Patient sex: M
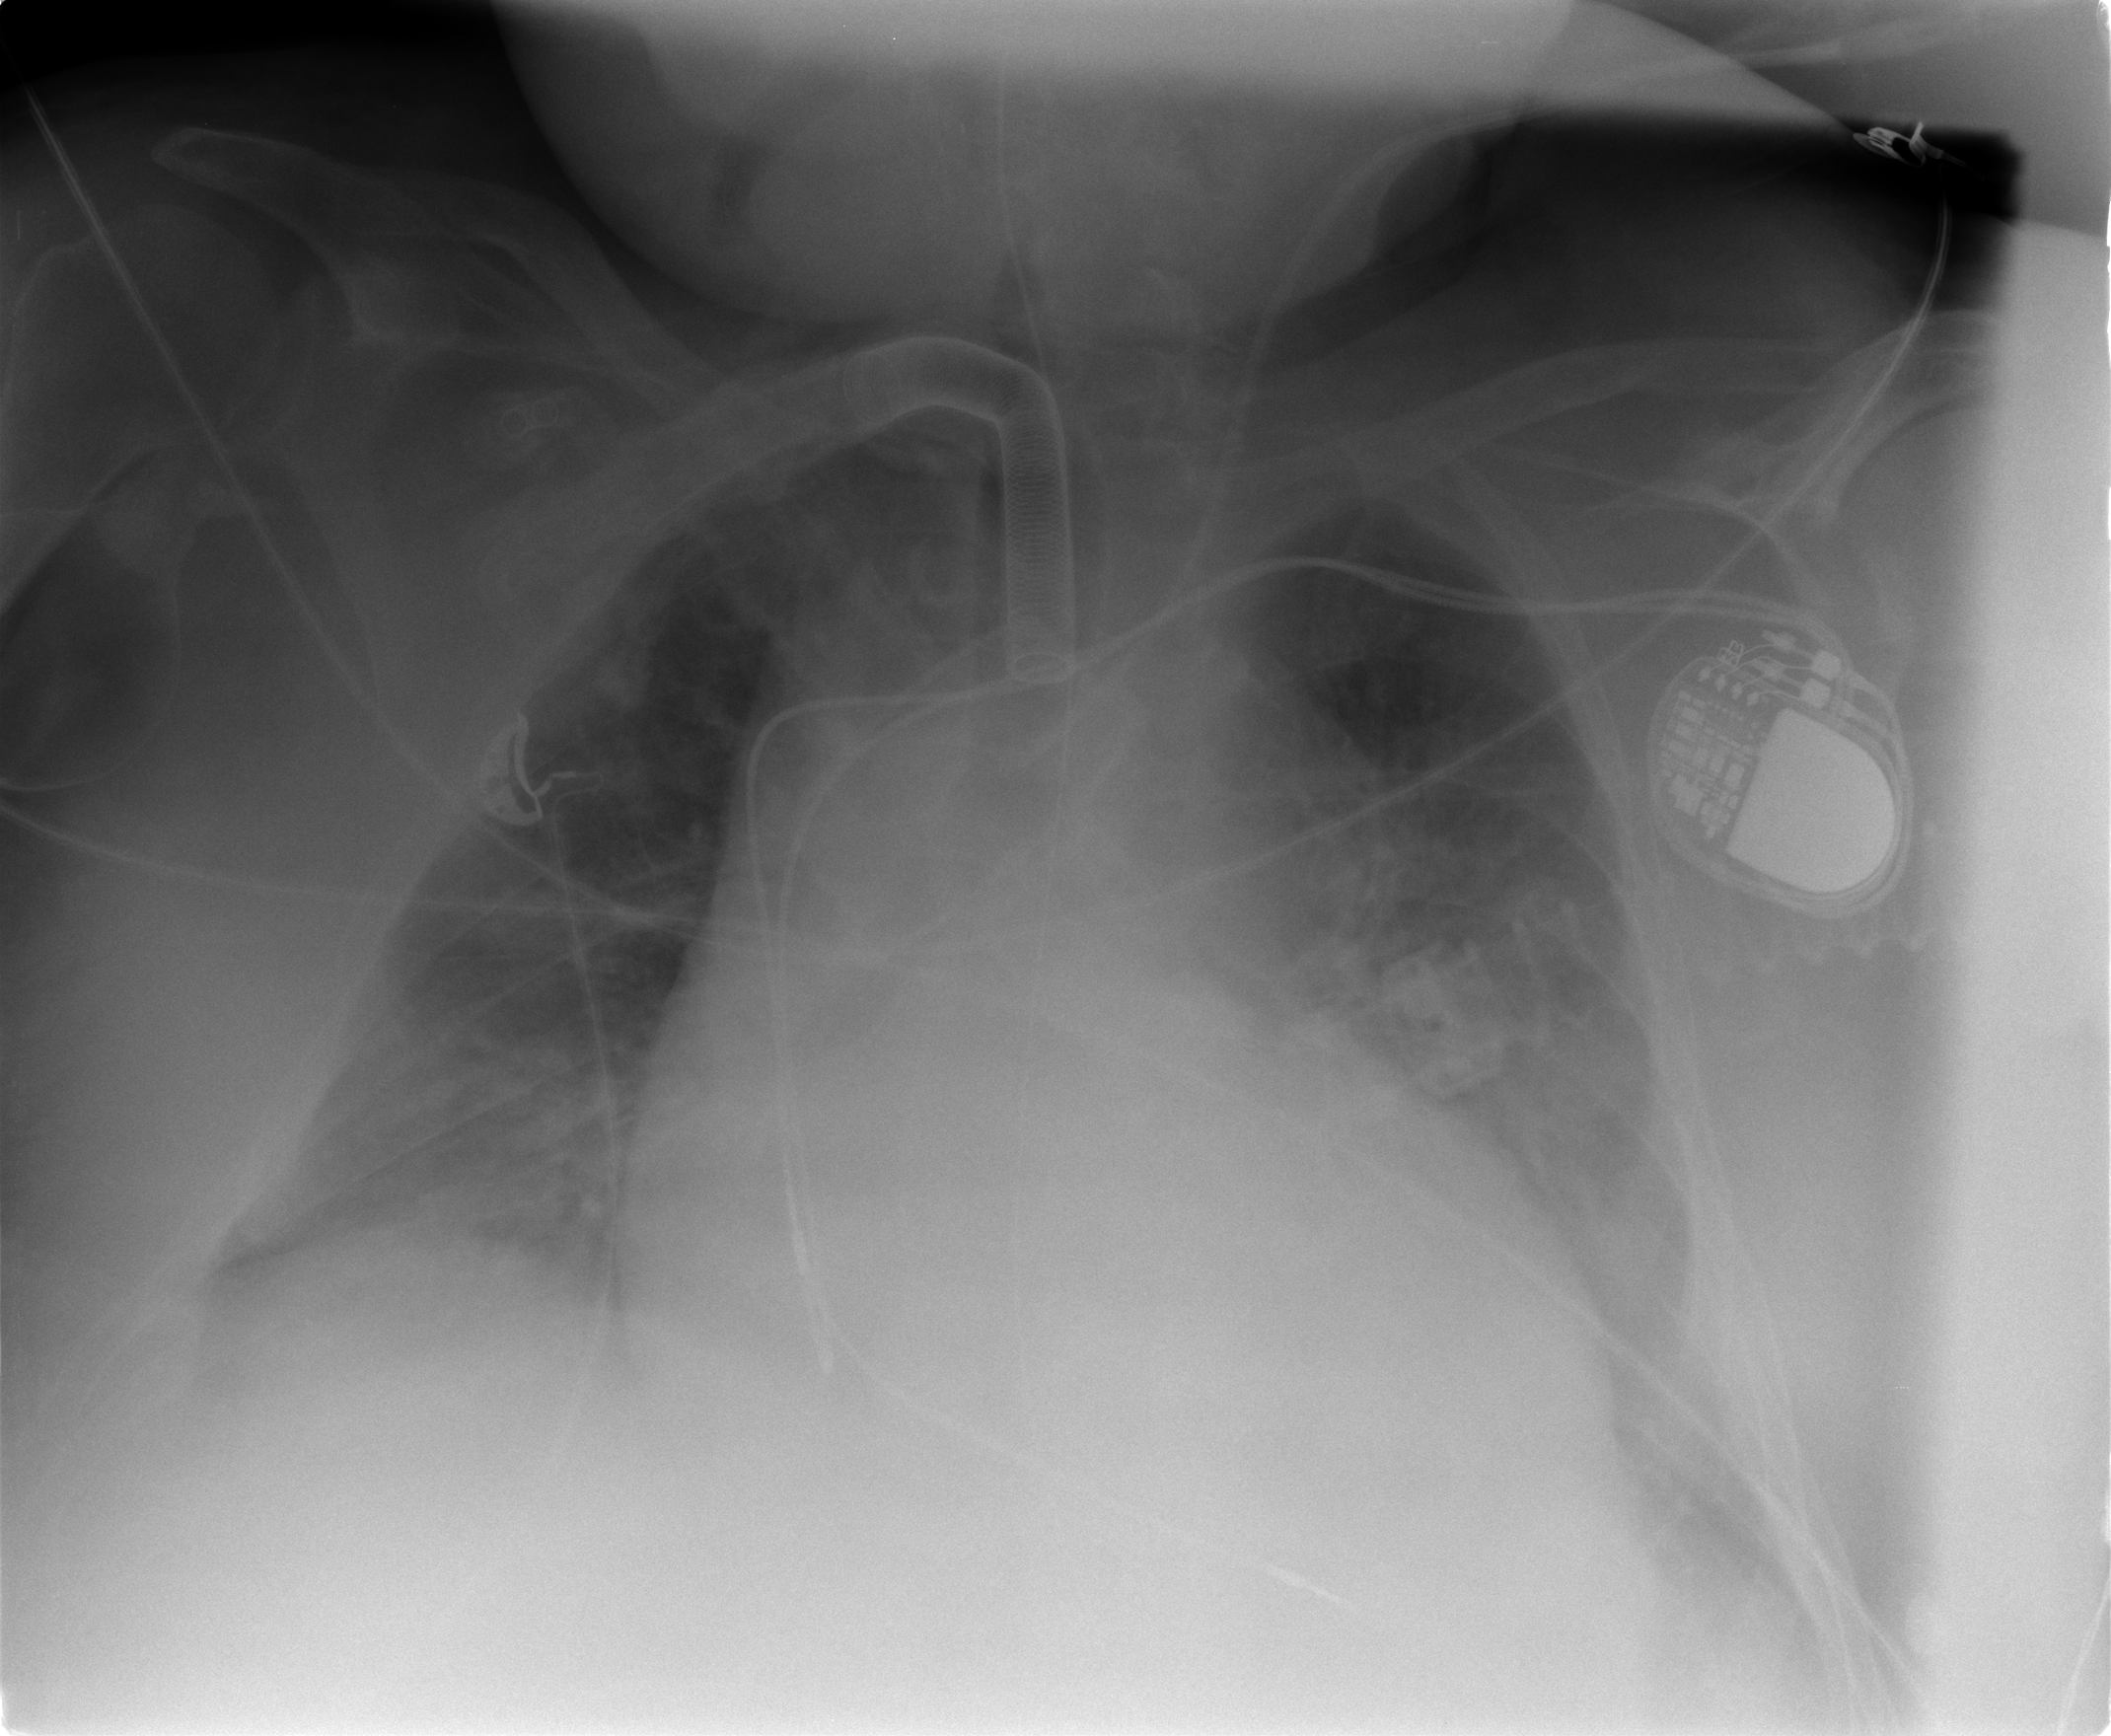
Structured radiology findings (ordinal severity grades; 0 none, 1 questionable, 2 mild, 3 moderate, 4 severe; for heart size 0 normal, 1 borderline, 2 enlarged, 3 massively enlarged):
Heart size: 3
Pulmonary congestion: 3
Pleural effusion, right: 1
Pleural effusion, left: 1
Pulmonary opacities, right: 0
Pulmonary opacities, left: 1
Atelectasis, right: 1
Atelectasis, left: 2